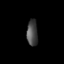
Tissue: lung
Cell type: T cells
Senescence score: 0.2361
Nuclear area (px): 280
Mean DAPI intensity: 73.236